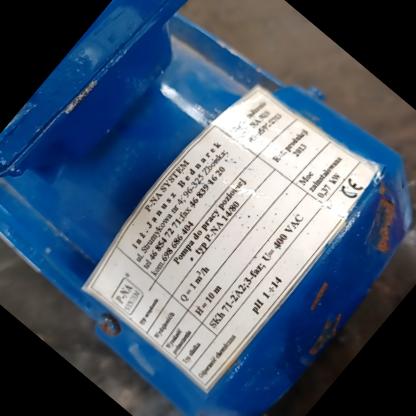
Klasa: tabliczka-znamionowa